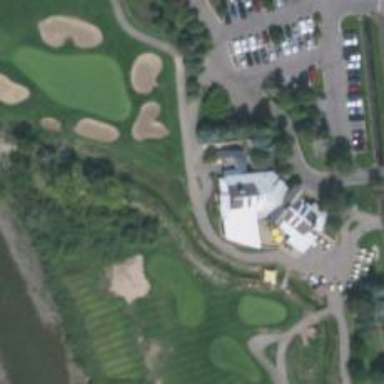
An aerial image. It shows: Golf cartpath that is also road path.